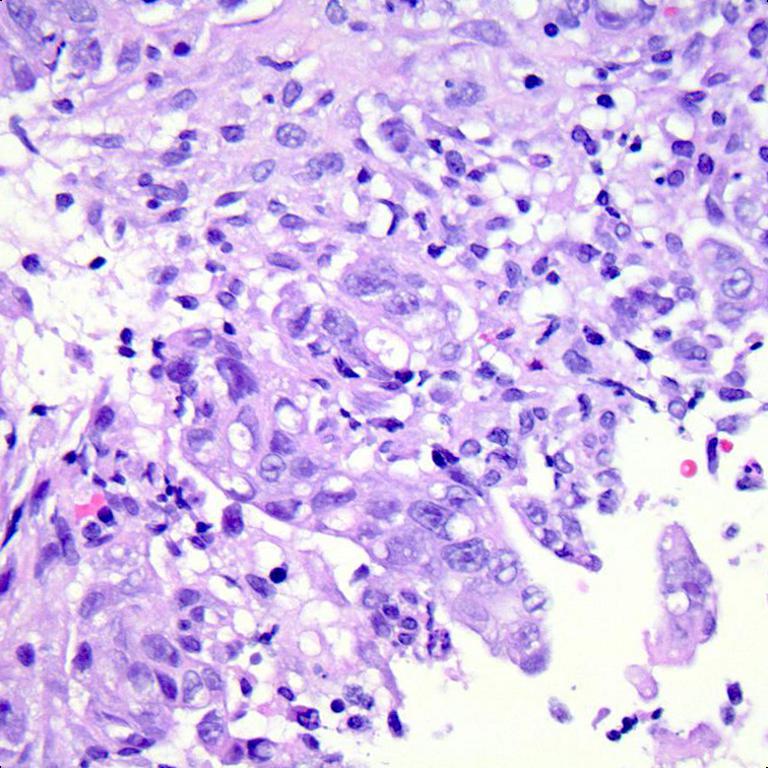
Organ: colon
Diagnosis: adenocarcinomas